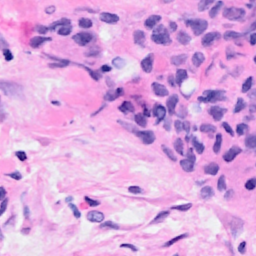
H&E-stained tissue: Breast